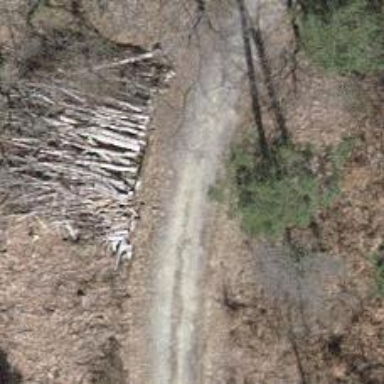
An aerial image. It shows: Track road with grade3 tracktype.